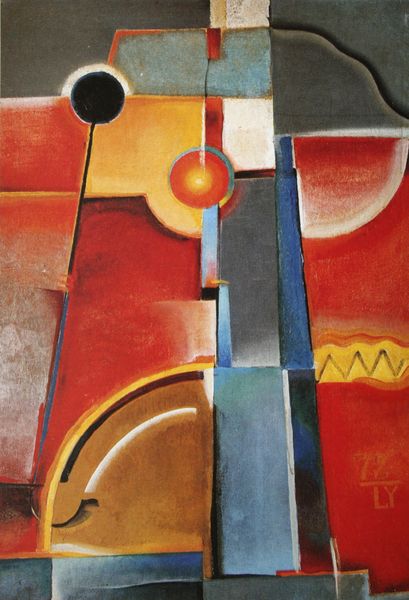
Titel: Farbkonstruktion
Künstler: Konstantin Medunezkij
Standort: St. Petersburg
Institution: Russisches Museum
Schlagwörter: blau, gelb, grün, komposition, ocker, braun, grau, orange, schwarz, säulen, weiss, rot, rund, abstrakt, flächen, modern, linien, kurven, kreise, halbkreis, zickzack, licht schatten, geometrie, konstruktivismus, halbkreise